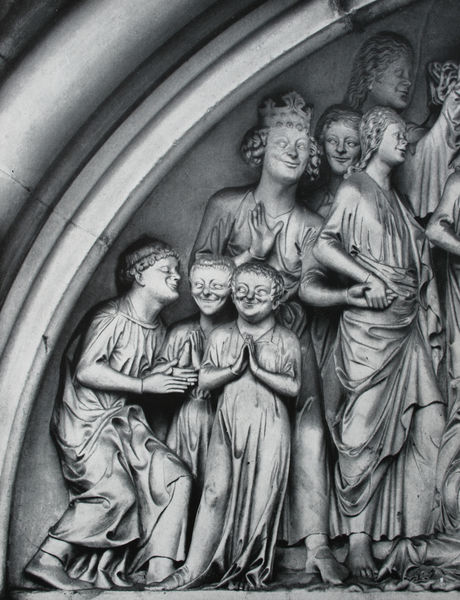
Titel: Fürstenportal, Selige des "Weltgerichts"
Standort: Bamberg
Institution: Dom
Schlagwörter: hand, kopf, mann, umhang, frauen, menschen, ausschnitt, bewegung, dirnen, frankreich, frau, frisur, grau, kleid, kleider, marmor, mund, männer, nase, profil, gebäude, tuch, gesichter, arme, augen, falten, gesicht, stein, hände, kirche, auge, gewand, haare, mantel, stoff, gewänder, mutter, gotik, krone, locken, ohren, kinder, engel, skulptur, statue, beine, lächeln, relief, füße, bogen, schuhe, zöpfe, jungen, knaben, hof, figuren, könig, gefaltet, münder, nasen, zopf, detail, bildhauerei, faltenwurf, plastik, freude, foto, fotografie, flechten, lachen, barfuss, nische, dom, schwarz-weiß, heiter, beten, gebet, grinsen, photo, statuen, gotisch, mönche, fröhlich, königin, reigen, bänder, hofstaat, gewandfalten, mamor, mütter, bildhauer, bauwerk, bauplastik, tympanon, köln, kobold, gebete, naumburg, fruede, hand in hand, mnund, 13. jahrhundert, kinderbeten, #figuren, ständetreppe